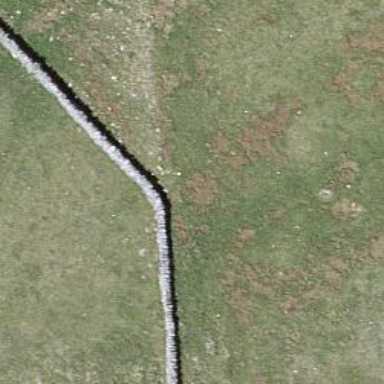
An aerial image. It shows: Wall barrier.